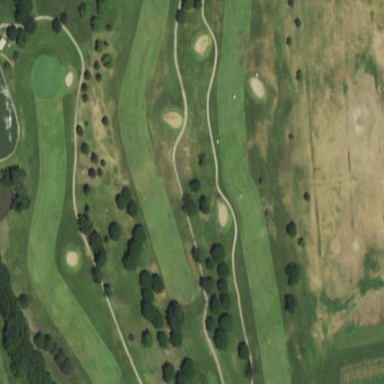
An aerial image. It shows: Area of rough grass used for golf.